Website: home-depot
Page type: receipt
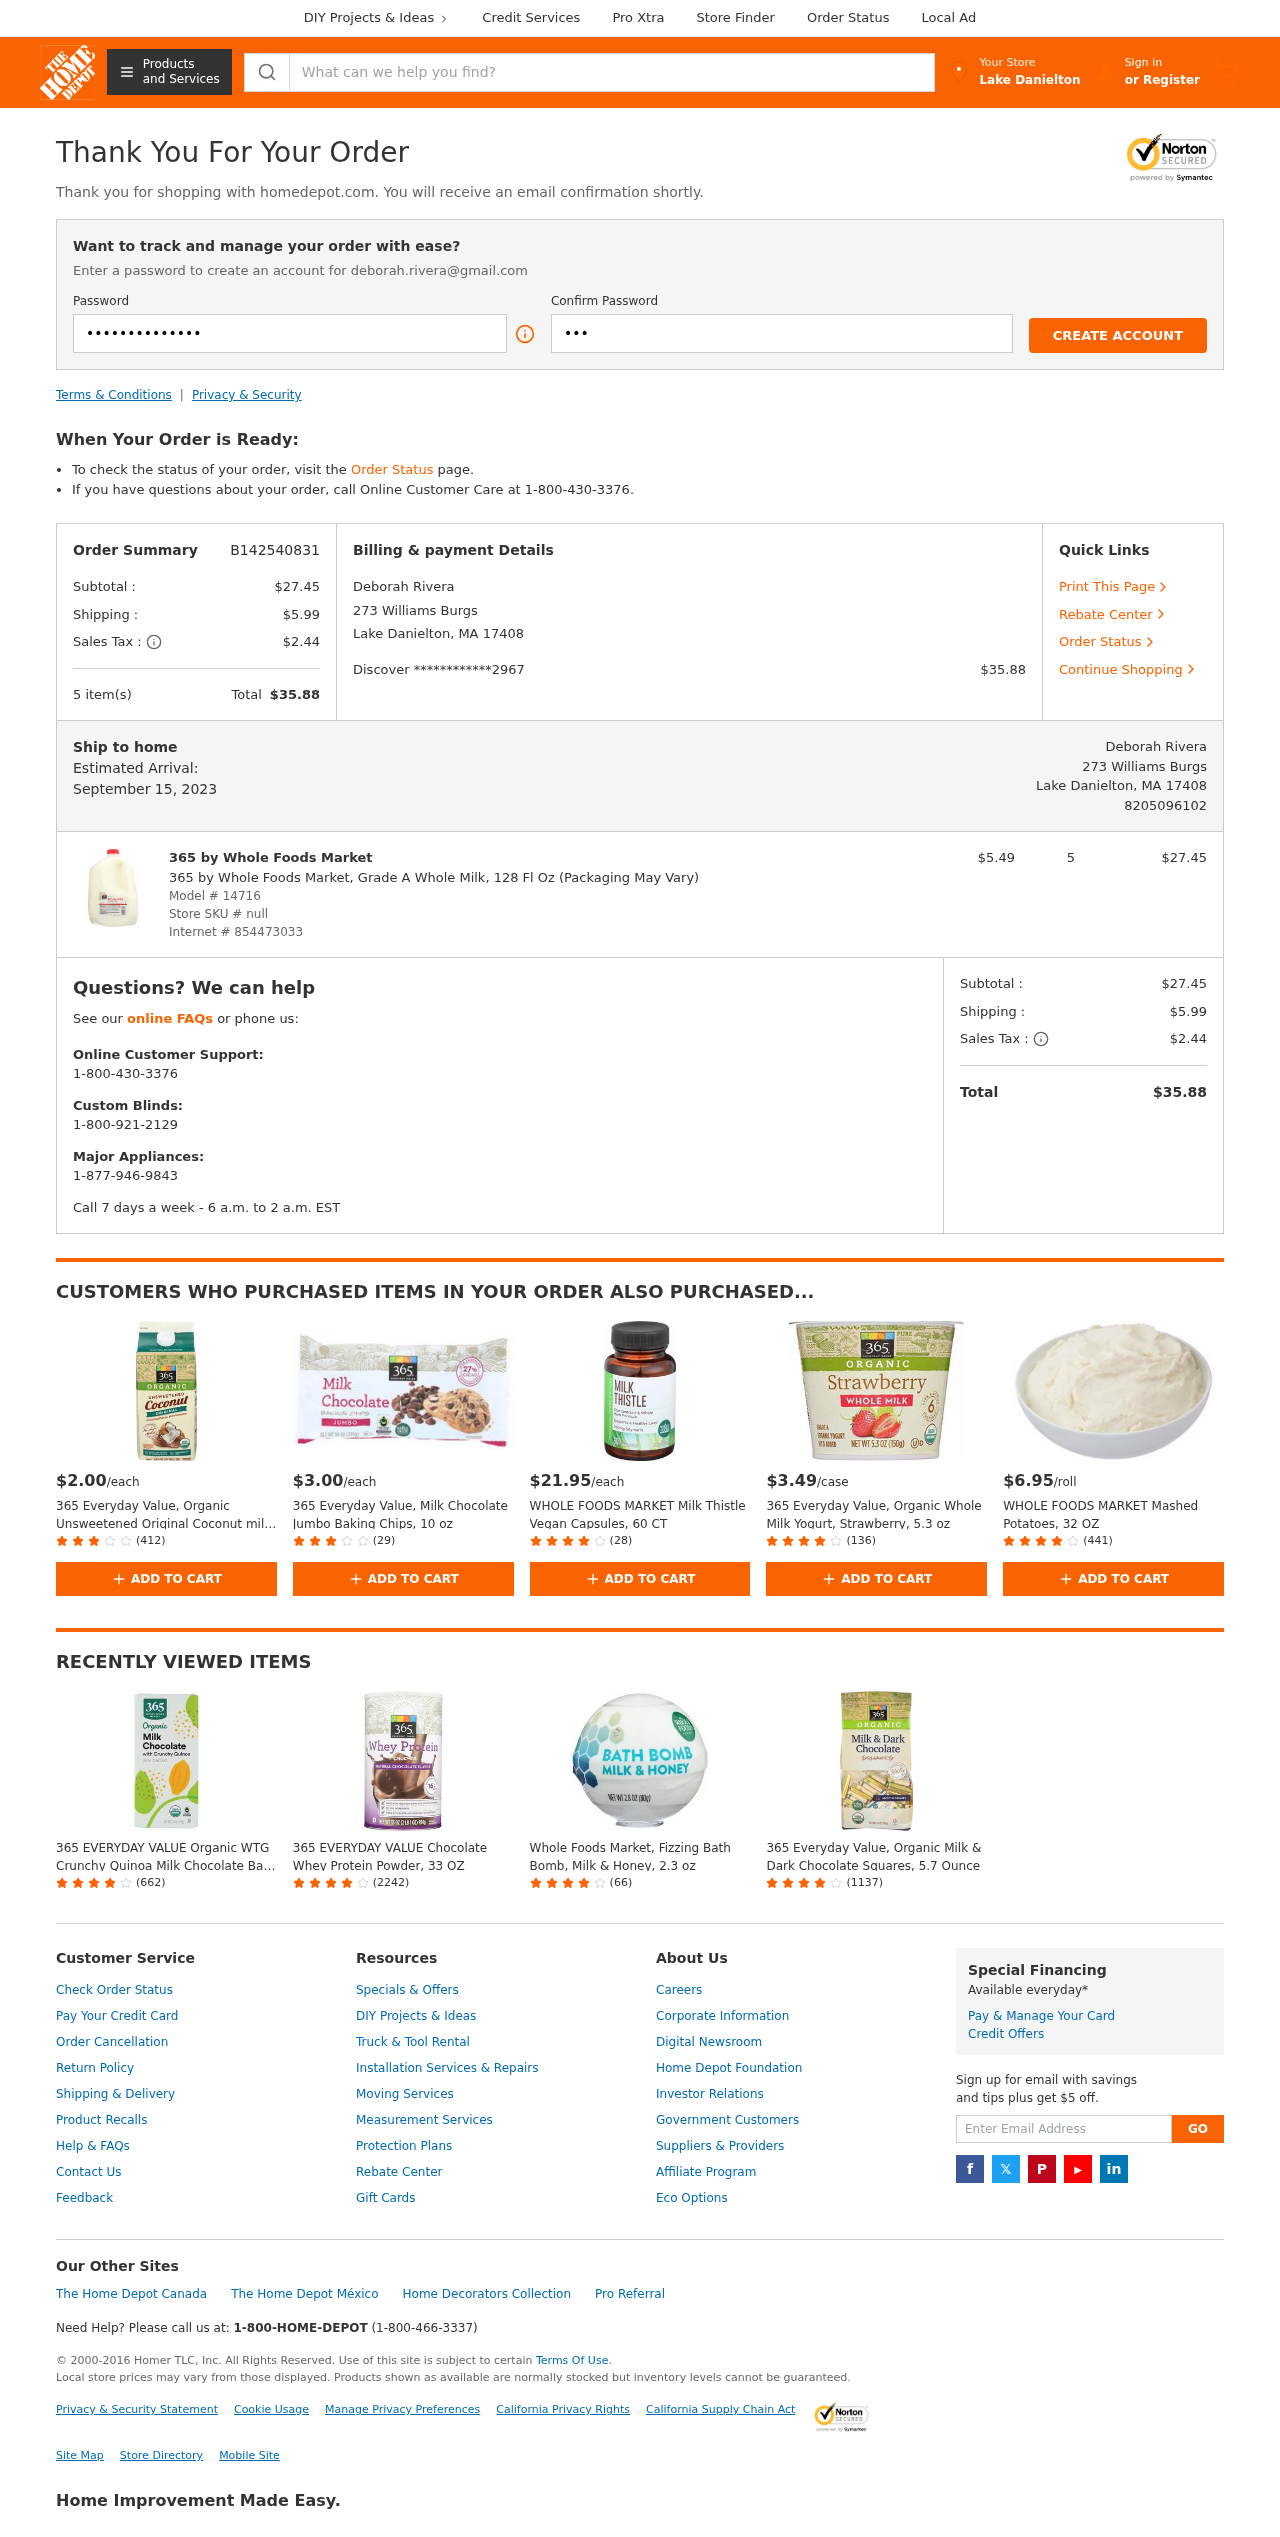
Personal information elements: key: PII_CARD_LAST4
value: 2967
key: PII_CARD_TYPE
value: Discover
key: PII_CITY
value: Lake Danielton
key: PII_EMAIL
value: deborah.rivera@gmail.com
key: PII_FULLNAME
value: Deborah Rivera
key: PII_PHONE
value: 8205096102
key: PII_STREET
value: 273 Williams Burgs
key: PII_CITY_STATE_ZIP
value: Lake Danielton, MA 17408
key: PII_FULLNAME2
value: Deborah Rivera
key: PII_POSTCODE
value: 17408
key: PII_STATE_ABBR
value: MA
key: PII_POSTCODE_FULL
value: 17408
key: PII_CITY_STATE
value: Lake Danielton, MA
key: PII_POSTCODE_NUMERIC
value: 17408
Product elements: key: PRODUCT1_BRAND
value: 365 by Whole Foods Market
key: PRODUCT1_NAME
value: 365 by Whole Foods Market, Grade A Whole Milk, 128 Fl Oz (Packaging May Vary)
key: PRODUCT1_PRICE
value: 5.49
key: PRODUCT1_QUANTITY
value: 5
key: PRODUCT2_PRICE
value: $2.00
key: PRODUCT2_NAME
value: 365 Everyday Value, Organic Unsweetened Original Coconut milk Beverage, 64 fl oz Casepack
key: PRODUCT2_NUM_RATINGS
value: (412)
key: PRODUCT3_PRICE
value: $3.00
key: PRODUCT3_NAME
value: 365 Everyday Value, Milk Chocolate Jumbo Baking Chips, 10 oz
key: PRODUCT3_NUM_RATINGS
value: (29)
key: PRODUCT4_PRICE
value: $21.95
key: PRODUCT4_NAME
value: WHOLE FOODS MARKET Milk Thistle Vegan Capsules, 60 CT
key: PRODUCT4_NUM_RATINGS
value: (28)
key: PRODUCT5_PRICE
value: $3.49
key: PRODUCT5_NAME
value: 365 Everyday Value, Organic Whole Milk Yogurt, Strawberry, 5.3 oz
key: PRODUCT5_NUM_RATINGS
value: (136)
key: PRODUCT6_PRICE
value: $6.95
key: PRODUCT6_NAME
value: WHOLE FOODS MARKET Mashed Potatoes, 32 OZ
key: PRODUCT6_NUM_RATINGS
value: (441)
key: PRODUCT7_NAME
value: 365 EVERYDAY VALUE Organic WTG Crunchy Quinoa Milk Chocolate Bar, 2.8 OZ
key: PRODUCT7_NUM_RATINGS
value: (662)
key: PRODUCT8_NAME
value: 365 EVERYDAY VALUE Chocolate Whey Protein Powder, 33 OZ
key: PRODUCT8_NUM_RATINGS
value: (2242)
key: PRODUCT9_NAME
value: Whole Foods Market, Fizzing Bath Bomb, Milk & Honey, 2.3 oz
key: PRODUCT9_NUM_RATINGS
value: (66)
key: PRODUCT10_NAME
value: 365 Everyday Value, Organic Milk & Dark Chocolate Squares, 5.7 Ounce
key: PRODUCT10_NUM_RATINGS
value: (1137)
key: PRODUCT_MODEL_NUMBER
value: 14716
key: PRODUCT_INTERNET_NUMBER
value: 854473033
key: PRODUCT1_LINE_TOTAL
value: $27.45
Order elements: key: ORDER_ID
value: B142540831
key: ORDER_SUBTOTAL
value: $27.45
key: ORDER_SHIPPING_COST
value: $5.99
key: ORDER_TAX
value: $2.44
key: ORDER_NUM_ITEMS
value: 5 item(s)
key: ORDER_TOTAL
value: $35.88
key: ORDER_DELIVERY_DATE
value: September 15, 2023
Search elements: key: HEADER_SEARCH
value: What can we help you find?
Other elements: key: STORE_SKU
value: null